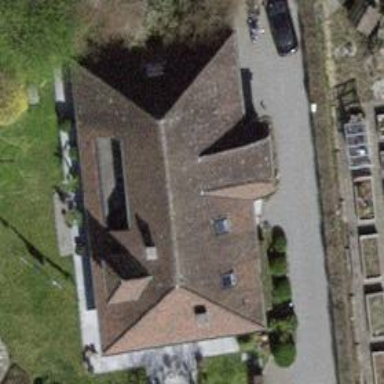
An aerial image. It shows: Building with tiled roof.